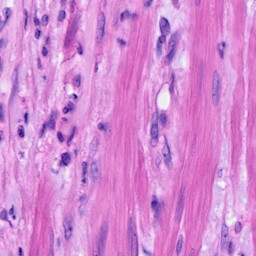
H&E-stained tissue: Ovarian